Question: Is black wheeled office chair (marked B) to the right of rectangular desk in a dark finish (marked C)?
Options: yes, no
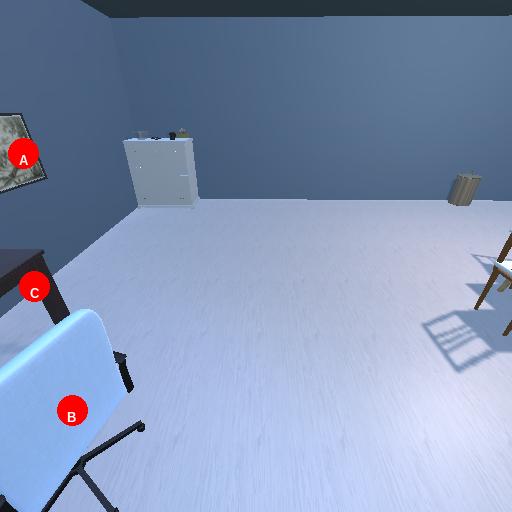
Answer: yes